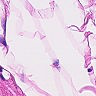
Metastatic tissue present: no